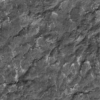
Label: not_dusty